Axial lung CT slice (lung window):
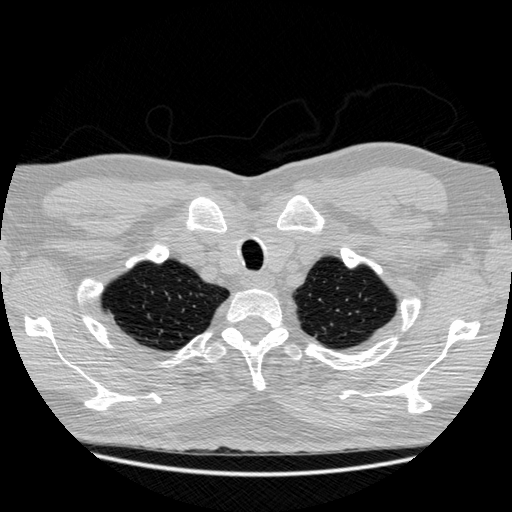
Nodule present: no